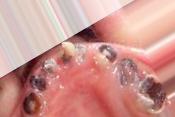
Condition: Caries